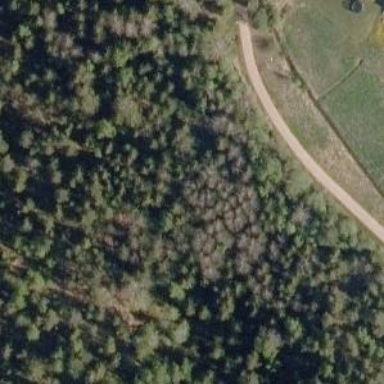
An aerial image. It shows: Path with excellent trail visibility.